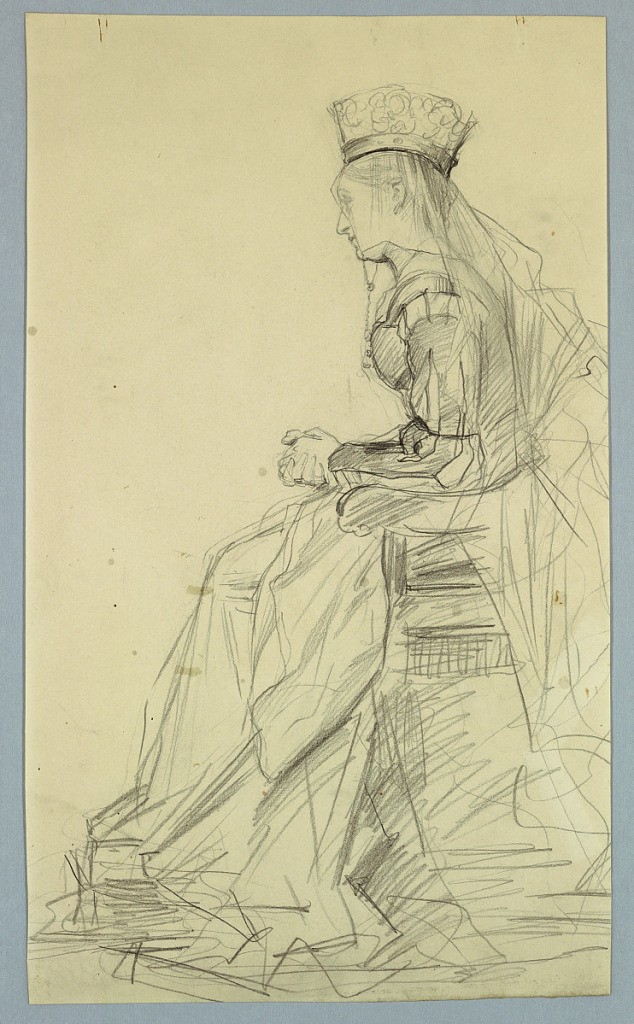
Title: Study of a Seated Woman (Queen Isabella I of Spain)
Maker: Raimundo de Madrazo, Spanish, 1841–1920
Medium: Graphite and black ink on paper
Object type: Drawing
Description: Study of Queen Isabella I for the painting The Return of Christopher Columbus to the Spanish Court, currently owned by the Italian Charities of America.